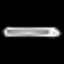
Label: pencil